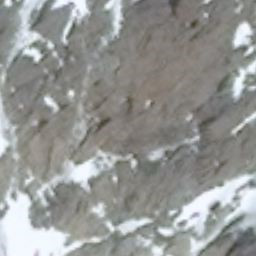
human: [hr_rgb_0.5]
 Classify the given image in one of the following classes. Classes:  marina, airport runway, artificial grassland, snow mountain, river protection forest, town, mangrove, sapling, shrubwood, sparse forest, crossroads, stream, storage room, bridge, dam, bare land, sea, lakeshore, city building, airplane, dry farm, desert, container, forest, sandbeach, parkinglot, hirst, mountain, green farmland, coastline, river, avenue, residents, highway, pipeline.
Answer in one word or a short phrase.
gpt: snow mountain